Interaction volume radius: 5 \u00c5
Interaction volume height: 20 \u00c5
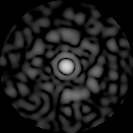
Disorder parameter: 0.8096